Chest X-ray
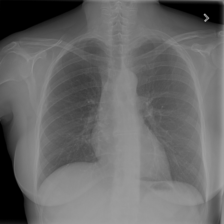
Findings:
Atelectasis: negative
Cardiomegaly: negative
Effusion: negative
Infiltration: positive
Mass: negative
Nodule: negative
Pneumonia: negative
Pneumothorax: negative
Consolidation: negative
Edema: negative
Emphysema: negative
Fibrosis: negative
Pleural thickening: negative
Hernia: negative